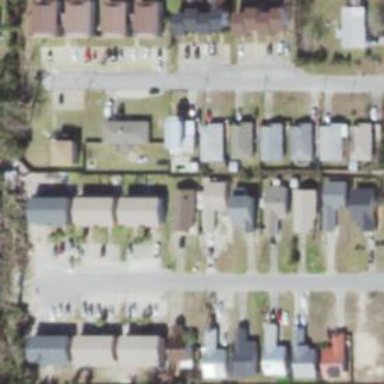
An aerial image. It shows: Residential area composed of single-family homes.